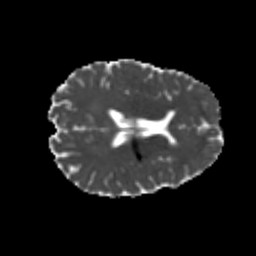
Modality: MD
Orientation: axial
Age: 24
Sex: female
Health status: healthy
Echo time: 0.074 s